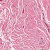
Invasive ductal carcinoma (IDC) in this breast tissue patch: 0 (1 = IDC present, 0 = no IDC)